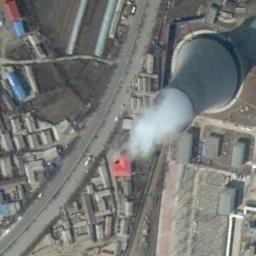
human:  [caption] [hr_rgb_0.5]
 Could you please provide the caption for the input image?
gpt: There is a smoking thermal power station by the road .

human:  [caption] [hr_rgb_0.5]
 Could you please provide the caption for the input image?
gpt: Several cars are on the road next to the thermal power station .

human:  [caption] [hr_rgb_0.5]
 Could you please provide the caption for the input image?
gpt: In the thermal power station there is a neatly planned factory building with a cooling tower that is steaming .

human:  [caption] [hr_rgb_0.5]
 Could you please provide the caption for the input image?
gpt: The thermal power station is next to some buildings with white mist above .

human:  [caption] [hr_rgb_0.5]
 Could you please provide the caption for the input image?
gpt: There are many buildings and a chimney on the thermal power station .